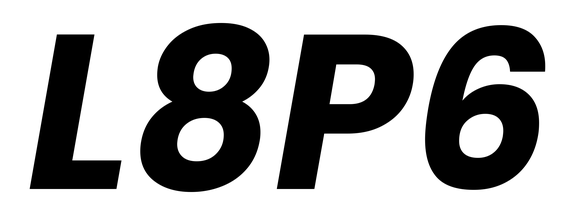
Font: Poppins-BoldItalic